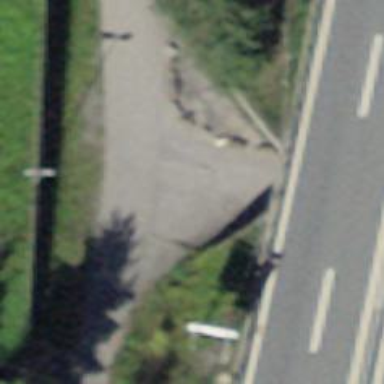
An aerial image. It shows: Tunnel with unclassified asphalt road.